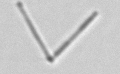
Label: Nanoneis